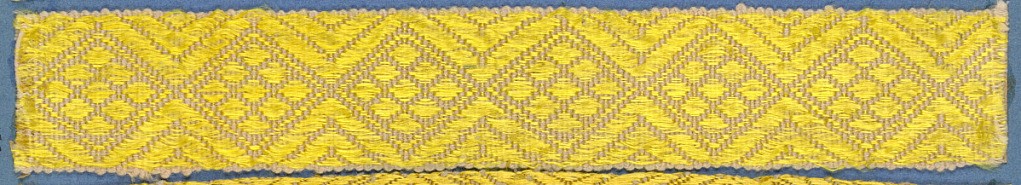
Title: Trimming
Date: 19th century
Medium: silk Technique: woven
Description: Yellow and pink trimming fragment in a design of lozenges ornamented with smaller lozenges.